Field crop: tomato
Growth stage: 2
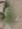
Species: solanum